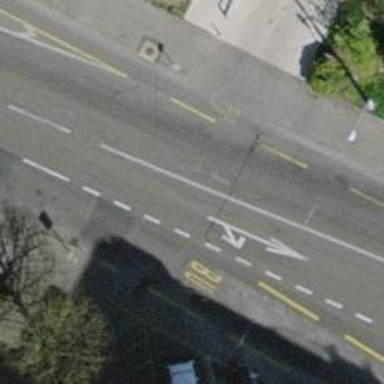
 and busway to share with cyclists on the left."